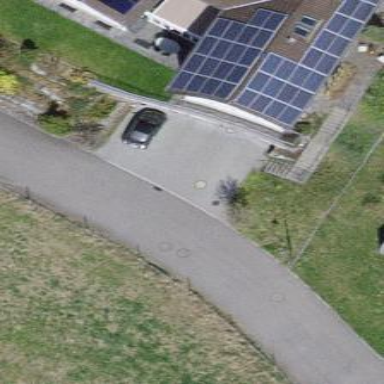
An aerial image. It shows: Small solar photovoltaic panel generator installed on roof.